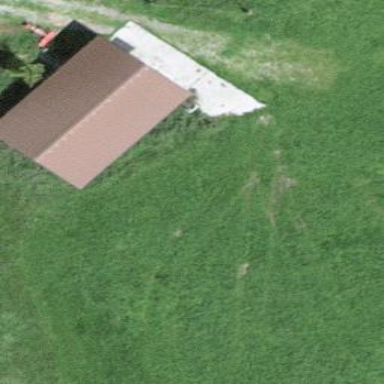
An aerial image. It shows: Rural barn.